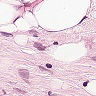
Metastatic tissue present: yes